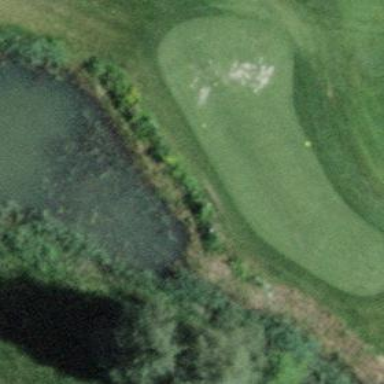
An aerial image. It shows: Grassy area designated as golf tee.